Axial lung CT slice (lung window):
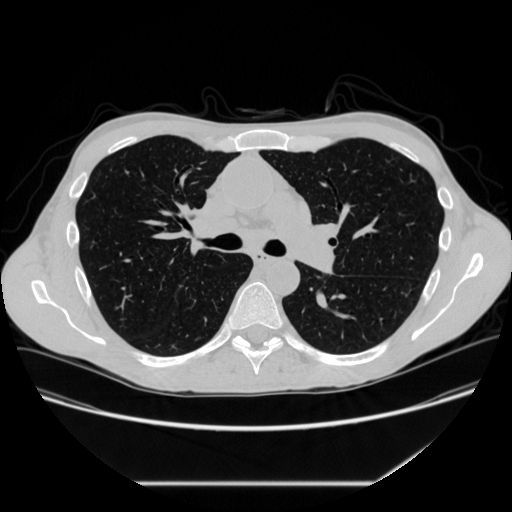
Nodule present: no